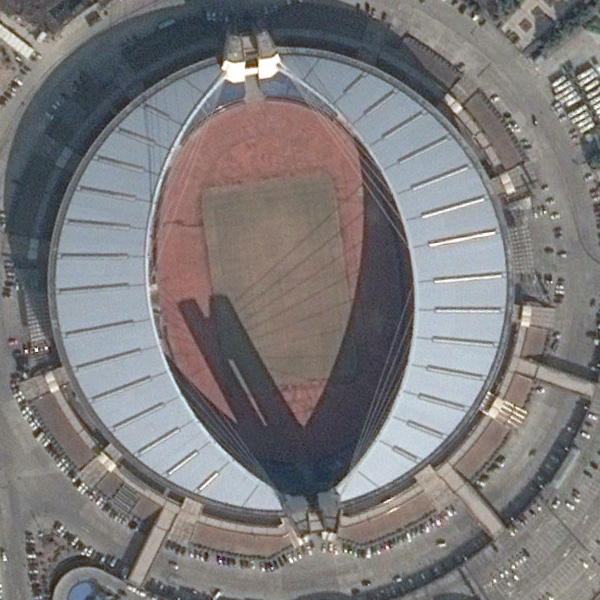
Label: Stadium